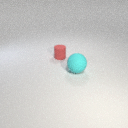
small red rubber cylinder to the left of large cyan rubber sphere